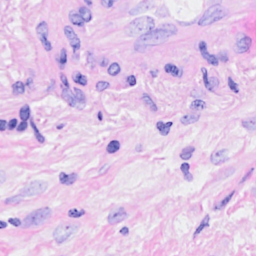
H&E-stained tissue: Breast